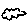
Label: cloud